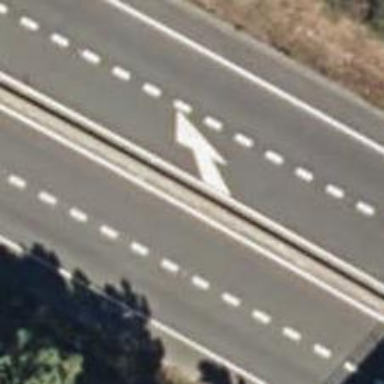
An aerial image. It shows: Motorway junction.